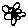
Label: flower